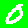
Digit: 0